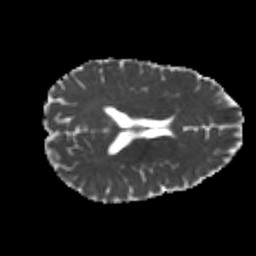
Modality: MD
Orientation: axial
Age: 26
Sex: male
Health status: healthy
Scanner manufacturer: philips
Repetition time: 7.384 s
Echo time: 0.08599 s